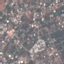
Land use / land cover class: Residential